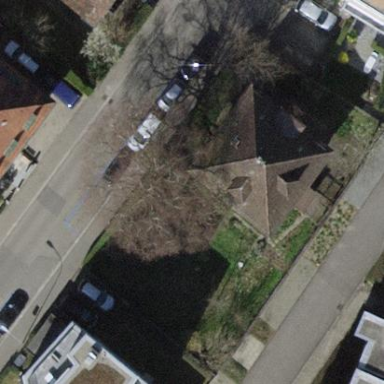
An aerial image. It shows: Residential building with pyramidal roof shape.